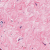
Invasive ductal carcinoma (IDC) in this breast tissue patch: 0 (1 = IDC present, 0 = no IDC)